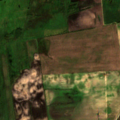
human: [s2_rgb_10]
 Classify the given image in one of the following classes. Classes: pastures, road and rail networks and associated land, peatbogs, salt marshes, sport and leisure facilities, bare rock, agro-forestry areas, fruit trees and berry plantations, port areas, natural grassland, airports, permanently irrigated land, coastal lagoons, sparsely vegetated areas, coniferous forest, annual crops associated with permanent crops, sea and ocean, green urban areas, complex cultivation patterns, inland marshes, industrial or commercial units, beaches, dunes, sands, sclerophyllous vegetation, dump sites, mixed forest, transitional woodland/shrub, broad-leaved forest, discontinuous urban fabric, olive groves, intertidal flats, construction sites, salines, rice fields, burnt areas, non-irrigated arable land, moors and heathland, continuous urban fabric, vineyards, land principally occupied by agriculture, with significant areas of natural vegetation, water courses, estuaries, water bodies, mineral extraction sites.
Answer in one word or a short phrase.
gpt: non-irrigated arable land, pastures, complex cultivation patterns